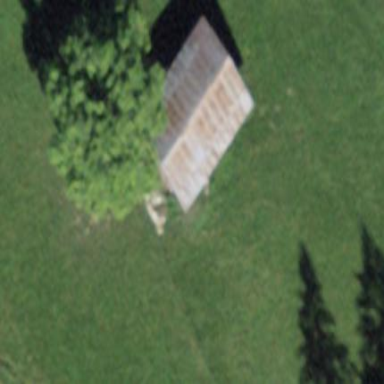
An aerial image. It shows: Farm auxiliary building.